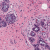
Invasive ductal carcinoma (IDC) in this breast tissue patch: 0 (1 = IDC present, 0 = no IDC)